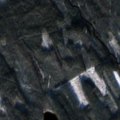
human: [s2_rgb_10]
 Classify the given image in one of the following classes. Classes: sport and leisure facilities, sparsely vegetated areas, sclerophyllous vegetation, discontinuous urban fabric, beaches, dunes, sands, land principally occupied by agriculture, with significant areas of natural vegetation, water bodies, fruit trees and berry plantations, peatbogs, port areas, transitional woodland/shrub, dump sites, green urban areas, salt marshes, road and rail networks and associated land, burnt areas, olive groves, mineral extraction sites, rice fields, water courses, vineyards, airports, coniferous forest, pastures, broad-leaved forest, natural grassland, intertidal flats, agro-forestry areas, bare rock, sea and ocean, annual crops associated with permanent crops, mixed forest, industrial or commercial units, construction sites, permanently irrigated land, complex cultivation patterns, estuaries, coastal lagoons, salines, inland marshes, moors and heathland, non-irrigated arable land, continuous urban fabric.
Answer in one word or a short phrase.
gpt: coniferous forest, mixed forest, transitional woodland/shrub, water bodies